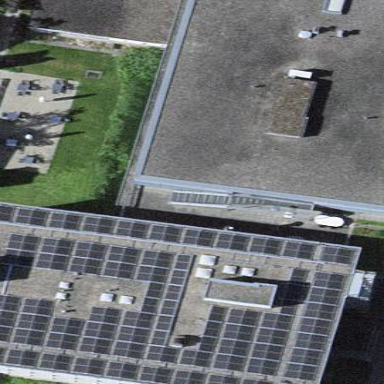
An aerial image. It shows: Office building.